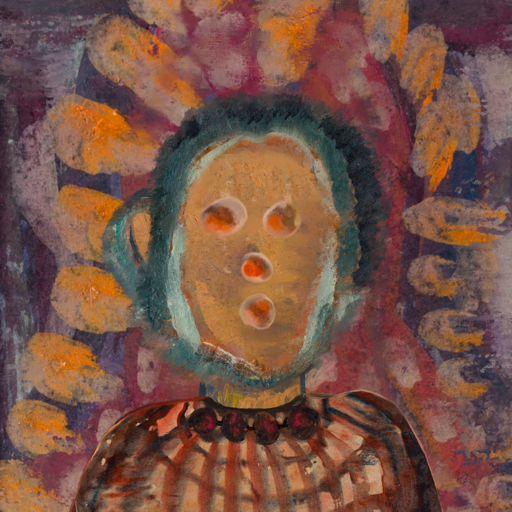
Background: Doll, Head And Neck Front: In_The_Sun, Face Front: Rupkatha, Bust: Orphan, Hair Front: Boggyland, Head Accessory: Blank, Second Necklace: Blank, Necklace: Mosgoul, Baby: Blank